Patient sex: M
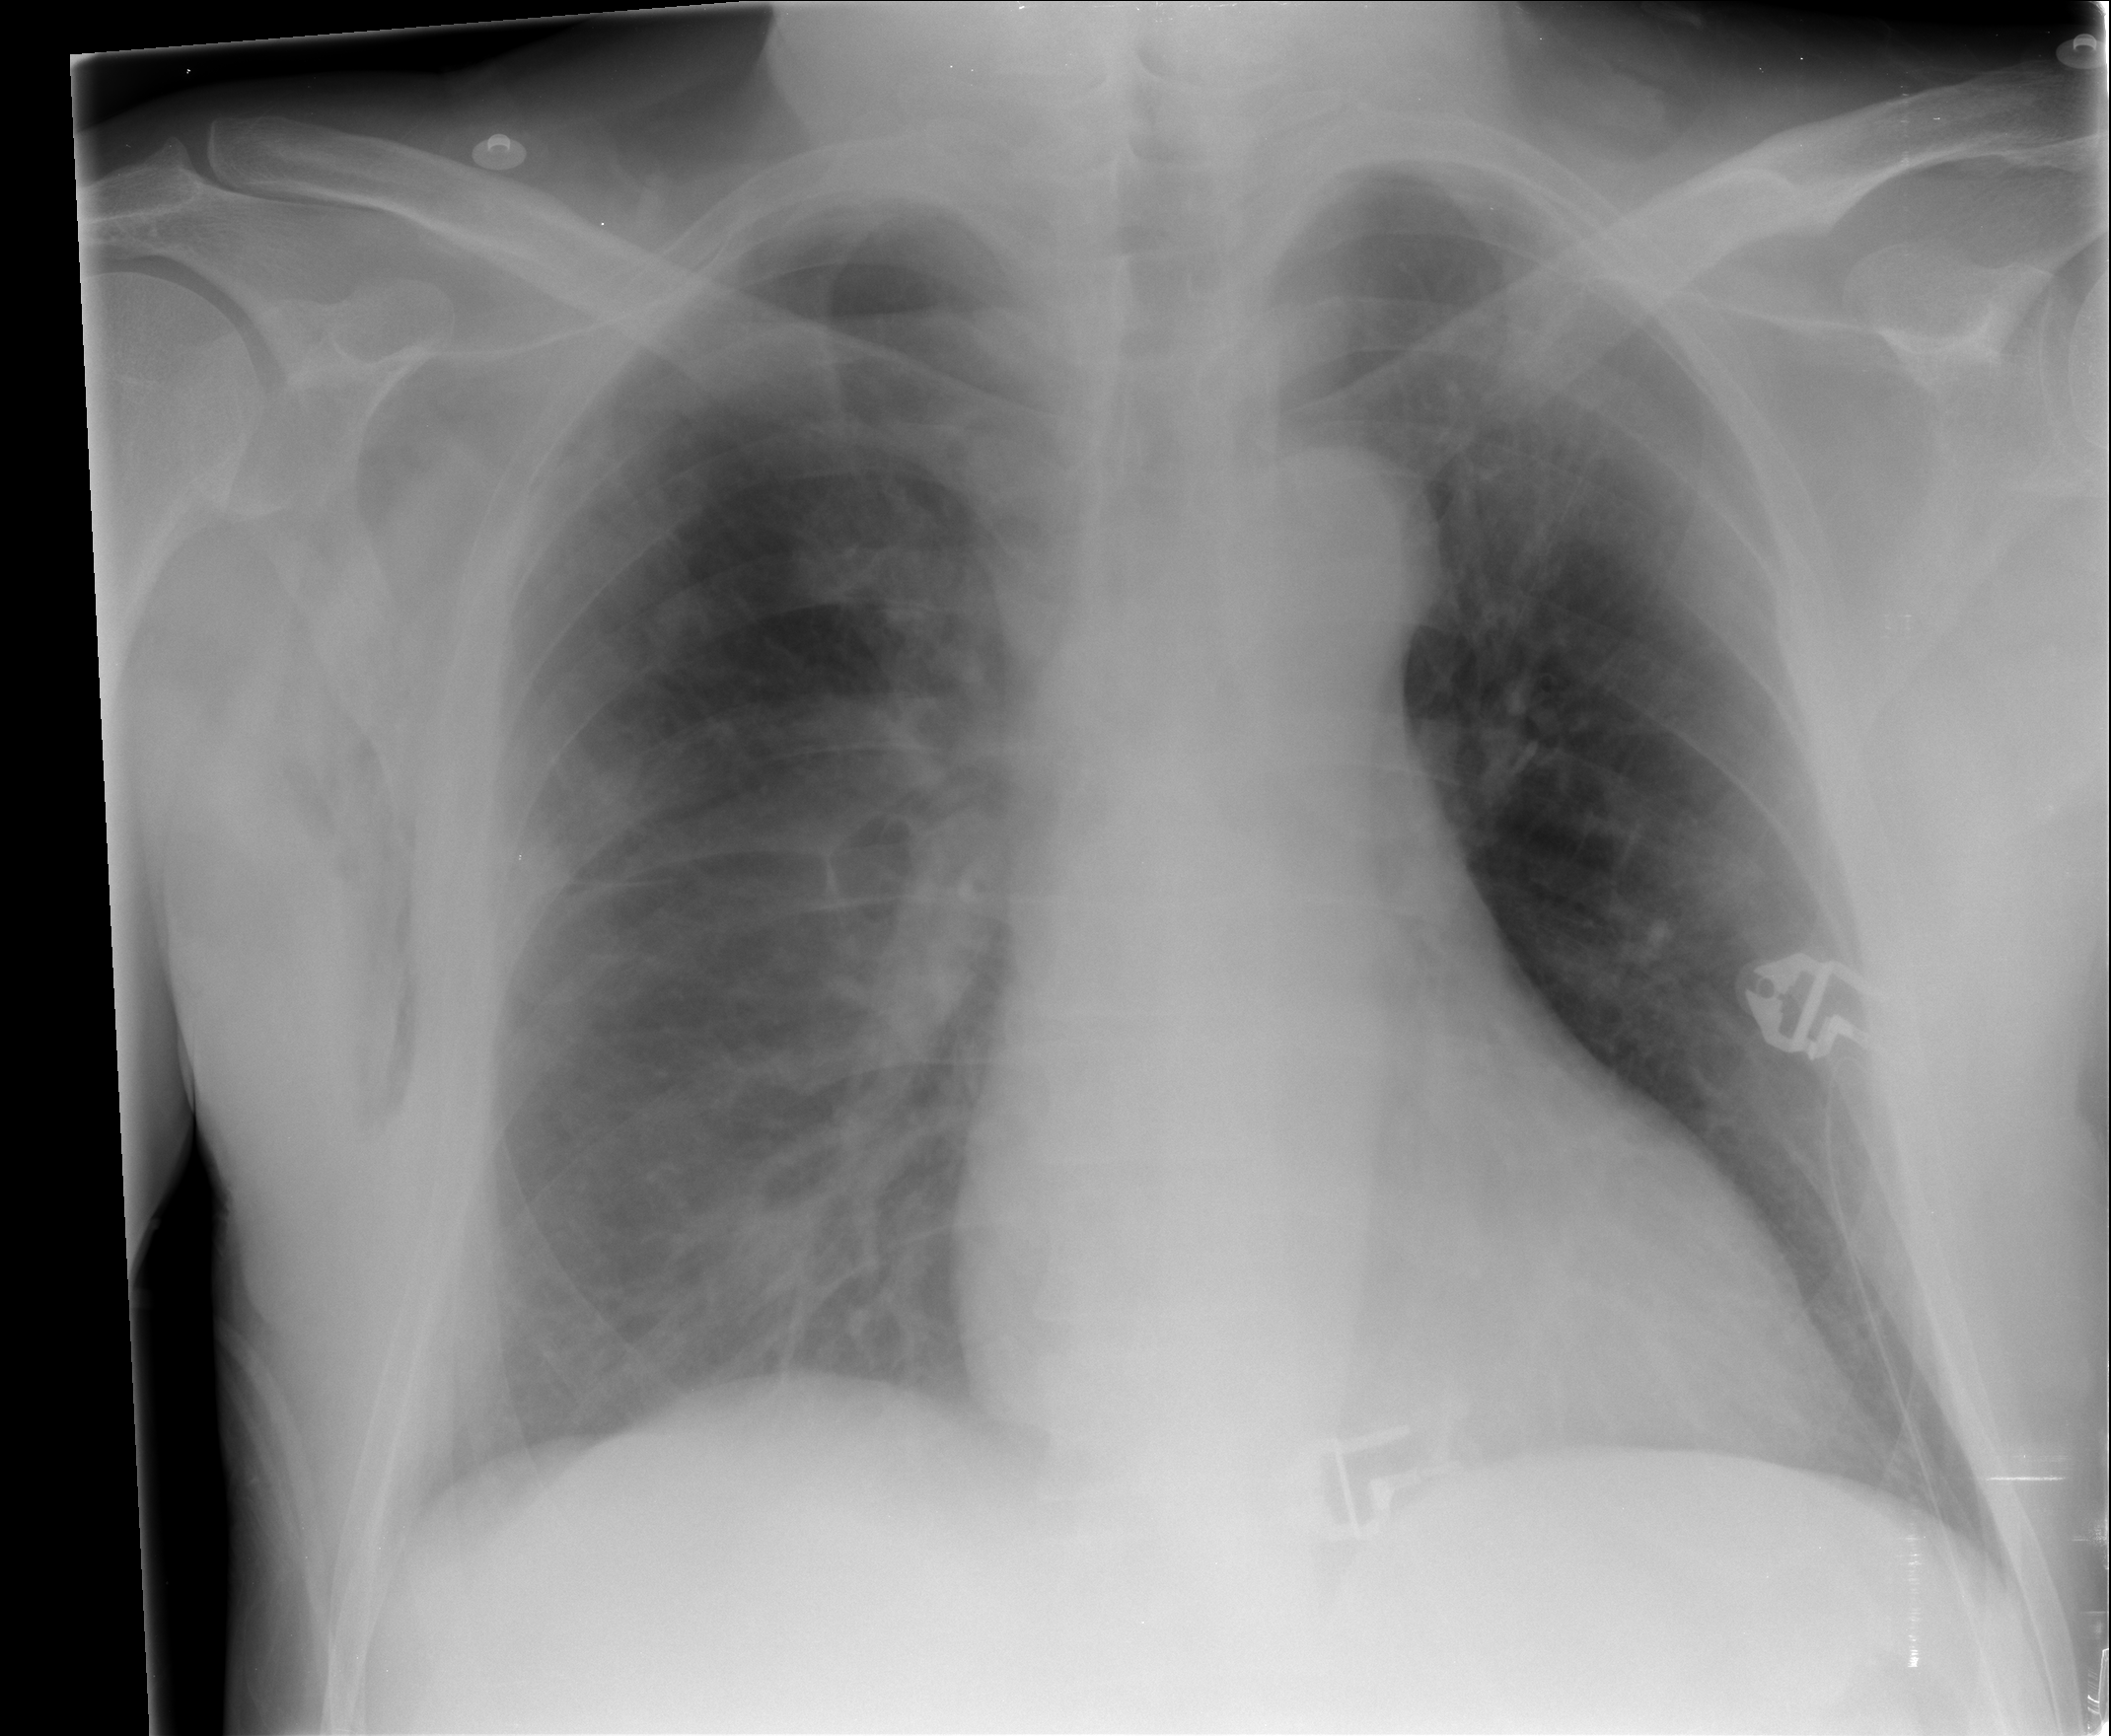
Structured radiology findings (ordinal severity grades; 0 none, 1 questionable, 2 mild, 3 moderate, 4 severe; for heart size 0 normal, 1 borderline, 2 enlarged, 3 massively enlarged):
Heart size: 1
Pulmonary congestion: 2
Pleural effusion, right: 2
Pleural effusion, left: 0
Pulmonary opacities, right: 2
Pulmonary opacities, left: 0
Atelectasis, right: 2
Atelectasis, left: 0